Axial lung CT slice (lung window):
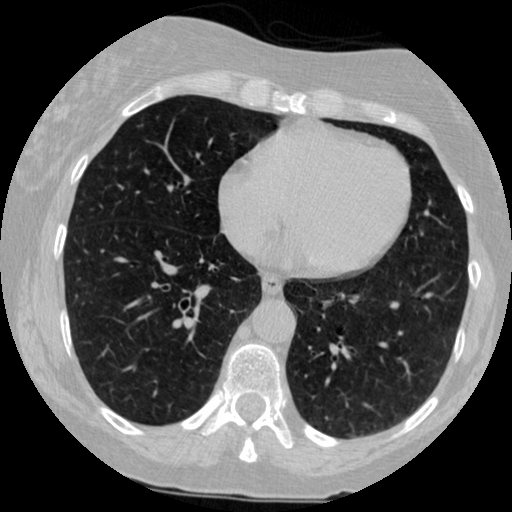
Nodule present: no